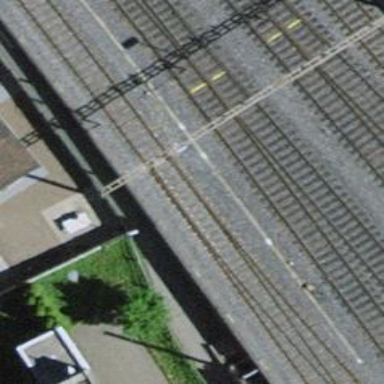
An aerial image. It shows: Railway switch.